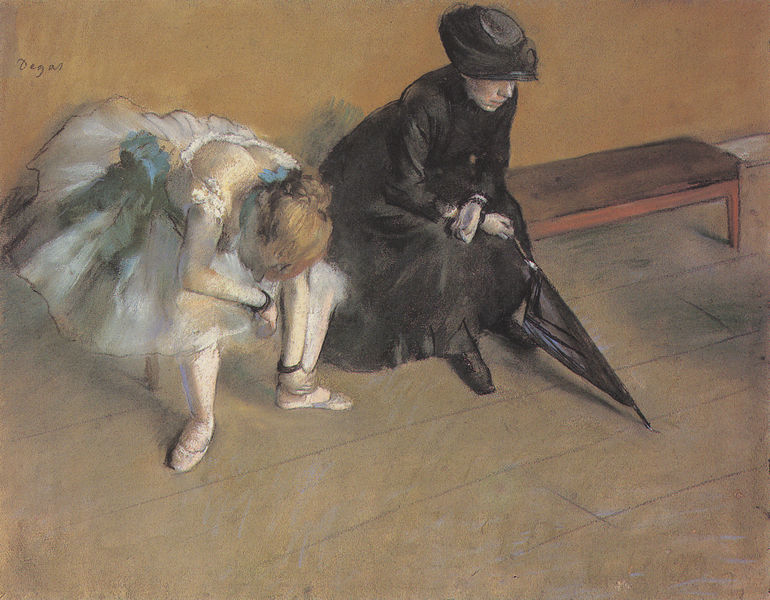
Titel: Warten
Künstler: Edgar Degas
Standort: Malibu (California)
Institution: J. Paul Getty Museum
Schlagwörter: blau, dunkel, fuß, gemälde, kopf, schatten, weiß, frauen, impressionismus, mädchen, ocker, sitzen, braun, degas, frankreich, frau, frisur, grau, haar, hell, hut, kleid, kreide, licht, orange, paris, pastell, rücken, schwarz, zimmer, regenschirm, schirm, beige, expressionismus, malerei, rock, schleife, tanz, alt, blond, jung, wand, alte, halten, knoten, trauer, porträt, signatur, öl, boden, haare, mantel, mutter, spitzen, tochter, aufführung, tanzen, tänzerin, kontrast, rosa, dutt, füße, ruhen, balett, ballerina, ballet, ballett, lehrerin, schuhe, spitzenschuhe, tutu, tütü, pause, rast, aufwärmen, bank, dehnen, dielen, edgar, vorbereitung, blue, chair, hands, hat, oil, people, white, women, bench, black, bun, dark, dress, girls, gouache, green, hair, lady, old, painting, seat, seated, sit, sitting, skirt, wall, woman, yellow, maid, pink, servant, brown, floor, wood floor, bretter, warten, knöchel, impression, bücken, paul, schwarzweiß, nonne, vorgebeugt, armband, armbänder, hand, wood, sad, flower, rotblond, müde, crossed, girl, head, young, horizontal, death, feet, ribbon, begleitung, flat, drawing, paper, brushstroke, impressionism, mother, line, sketch, french, youth, wittwe, lean, leaning, blu, menschen, renoir, bracelet, cloak, theater, opera, diagonal, nineteenth century, signature, artist, back, bend, foot, pastel, school, shoe, shoes, studio, legs, vorbereiten, bare, impressionist, mourning, slippers, brush, redhead, pech, chalk, resting, hoffnunf, colour, ochre, paint, work, junge, gloves, japonisme, contrast, tan, dance, dancer, dancing, poor, bow, rest, austere, waiting, tilt, angle, enttäuschung, umbrella, overhead, planks, schrim, break, exercise, practice, europe, balletttänzerin, prüfung, vor dem auftritt, ballet slippers, bending, blonde, chaperone, daughter, degas dancer hat shoes, edgar degas, looking down, pastels, rehearsa, rehearsal, reherasal, rehersal, verschnaufen, wait, waiting 1882, waitung, dance studio, black dress, lfrau, pin, tired, umprella, white and black, har, tire, sports, seated women, warm up, 2, 1800s, getting ready, nanny, nany, depressed, miss, ankle, waiters, teacher, siting, baltett, bakc, enkle, knielen, blonde haare, danser, floor boards, formal dress, widow, blue ribbon, boards, viewpoint, womam, blaack dress, pank, tanzerin, tying, guardian, before, after, flats, hairpin, unbrella, pointe, au pair, shoel, hurting, need help, blus, toe shoes, sflats